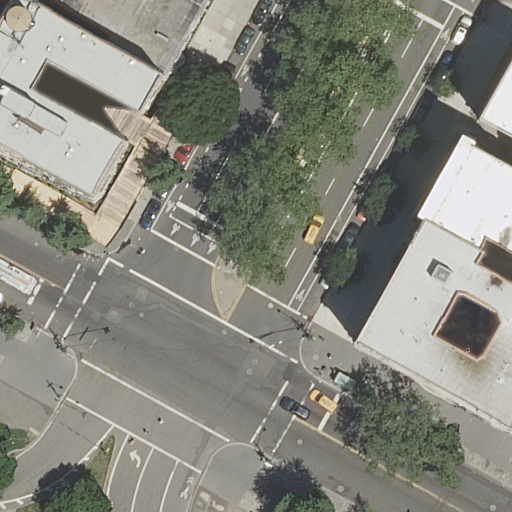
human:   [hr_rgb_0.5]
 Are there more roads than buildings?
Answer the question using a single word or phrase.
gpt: yes

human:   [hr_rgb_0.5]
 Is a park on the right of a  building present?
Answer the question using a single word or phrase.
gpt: no

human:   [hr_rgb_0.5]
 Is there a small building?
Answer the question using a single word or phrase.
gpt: yes

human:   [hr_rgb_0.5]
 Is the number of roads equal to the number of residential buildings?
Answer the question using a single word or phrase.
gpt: no

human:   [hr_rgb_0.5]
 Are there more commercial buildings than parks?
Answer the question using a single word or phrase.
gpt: no

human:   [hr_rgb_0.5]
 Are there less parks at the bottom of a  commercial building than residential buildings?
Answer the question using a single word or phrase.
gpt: yes

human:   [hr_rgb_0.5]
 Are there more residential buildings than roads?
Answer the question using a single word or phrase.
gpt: no

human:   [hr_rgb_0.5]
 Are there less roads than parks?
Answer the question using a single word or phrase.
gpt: no

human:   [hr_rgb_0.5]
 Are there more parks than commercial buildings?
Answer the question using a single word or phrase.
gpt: yes

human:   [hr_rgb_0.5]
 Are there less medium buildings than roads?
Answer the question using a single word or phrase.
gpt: yes

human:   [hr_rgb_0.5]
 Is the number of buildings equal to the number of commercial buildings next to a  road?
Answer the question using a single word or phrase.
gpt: no

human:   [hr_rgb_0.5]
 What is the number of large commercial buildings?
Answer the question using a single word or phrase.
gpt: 0

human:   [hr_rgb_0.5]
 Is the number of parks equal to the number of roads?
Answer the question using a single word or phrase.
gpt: no

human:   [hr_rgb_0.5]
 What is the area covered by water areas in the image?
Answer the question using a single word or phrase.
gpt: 0m2

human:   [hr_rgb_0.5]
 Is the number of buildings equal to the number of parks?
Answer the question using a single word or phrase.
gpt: no

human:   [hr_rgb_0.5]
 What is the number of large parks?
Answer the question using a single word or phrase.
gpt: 1

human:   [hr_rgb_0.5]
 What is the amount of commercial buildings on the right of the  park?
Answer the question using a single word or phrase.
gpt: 0

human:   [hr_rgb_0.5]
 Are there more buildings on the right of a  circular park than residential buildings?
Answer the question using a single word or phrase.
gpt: no

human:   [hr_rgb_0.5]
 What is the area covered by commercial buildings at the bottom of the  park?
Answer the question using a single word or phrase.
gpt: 0m2

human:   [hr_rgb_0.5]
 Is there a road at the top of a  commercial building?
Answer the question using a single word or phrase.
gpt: no

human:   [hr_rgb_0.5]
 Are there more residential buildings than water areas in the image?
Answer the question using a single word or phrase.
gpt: yes

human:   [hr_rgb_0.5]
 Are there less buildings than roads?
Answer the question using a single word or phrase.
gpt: yes

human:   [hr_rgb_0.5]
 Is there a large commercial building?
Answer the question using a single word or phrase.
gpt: no

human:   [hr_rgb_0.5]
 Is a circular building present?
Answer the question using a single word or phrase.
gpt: no

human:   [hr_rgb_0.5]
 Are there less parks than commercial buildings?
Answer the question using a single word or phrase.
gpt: no

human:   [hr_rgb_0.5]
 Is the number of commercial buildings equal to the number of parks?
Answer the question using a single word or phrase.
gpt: no

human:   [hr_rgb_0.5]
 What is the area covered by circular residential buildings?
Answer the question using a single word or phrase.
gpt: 0m2

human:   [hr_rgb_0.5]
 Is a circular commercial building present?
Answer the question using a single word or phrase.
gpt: no

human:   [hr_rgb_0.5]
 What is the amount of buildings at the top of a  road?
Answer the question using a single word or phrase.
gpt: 4

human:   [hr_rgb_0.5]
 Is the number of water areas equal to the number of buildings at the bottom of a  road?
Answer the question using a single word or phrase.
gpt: no

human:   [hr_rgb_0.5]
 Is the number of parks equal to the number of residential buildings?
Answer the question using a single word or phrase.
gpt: no

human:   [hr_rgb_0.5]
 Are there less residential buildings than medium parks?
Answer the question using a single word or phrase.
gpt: no

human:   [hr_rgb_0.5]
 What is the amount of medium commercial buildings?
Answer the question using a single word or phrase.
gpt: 0

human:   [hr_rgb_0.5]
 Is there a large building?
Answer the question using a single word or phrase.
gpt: yes

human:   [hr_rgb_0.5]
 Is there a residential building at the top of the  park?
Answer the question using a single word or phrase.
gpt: no

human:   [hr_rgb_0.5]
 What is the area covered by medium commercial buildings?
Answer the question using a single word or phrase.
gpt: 0m2